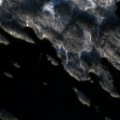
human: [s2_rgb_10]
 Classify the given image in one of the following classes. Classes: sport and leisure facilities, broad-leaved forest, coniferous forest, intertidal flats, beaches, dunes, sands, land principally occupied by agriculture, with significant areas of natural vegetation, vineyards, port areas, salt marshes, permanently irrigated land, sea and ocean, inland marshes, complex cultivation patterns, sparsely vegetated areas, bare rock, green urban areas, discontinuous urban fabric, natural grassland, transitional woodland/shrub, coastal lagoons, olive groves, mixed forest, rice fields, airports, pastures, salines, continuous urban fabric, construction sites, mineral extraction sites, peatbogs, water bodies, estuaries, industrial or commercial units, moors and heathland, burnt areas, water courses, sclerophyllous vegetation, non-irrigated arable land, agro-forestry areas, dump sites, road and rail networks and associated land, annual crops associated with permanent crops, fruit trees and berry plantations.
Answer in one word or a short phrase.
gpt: mixed forest, water bodies